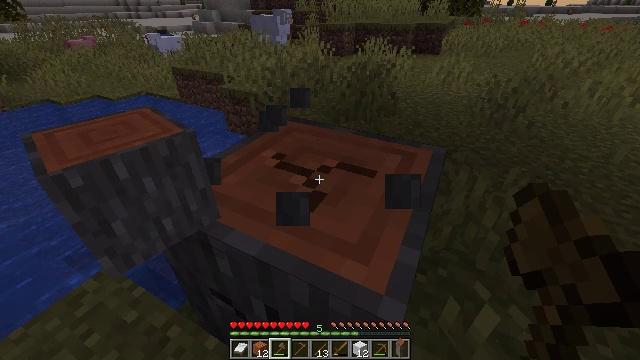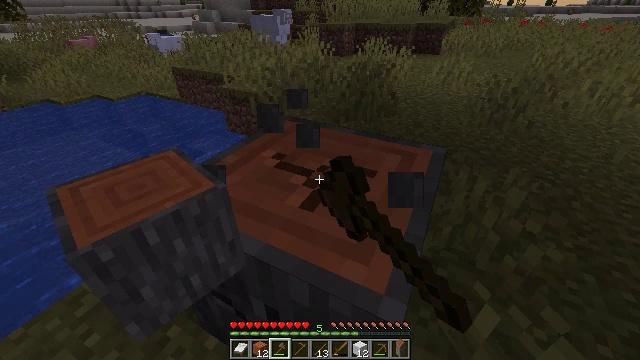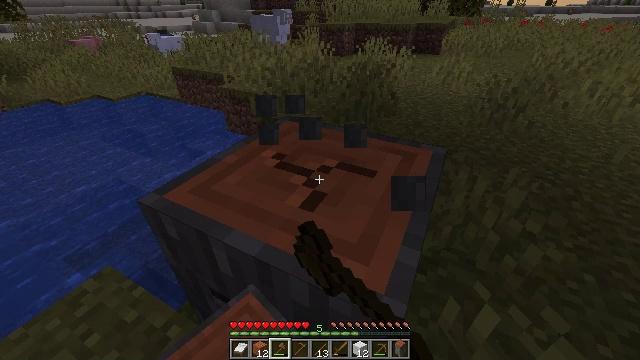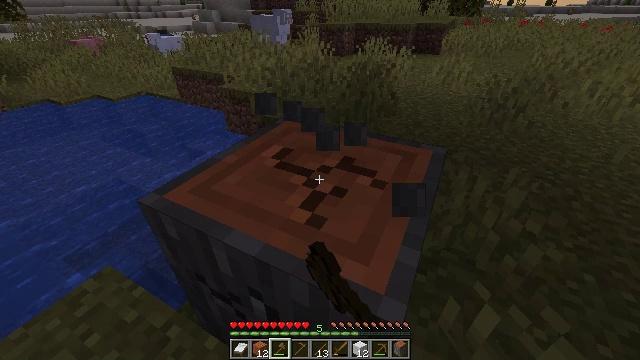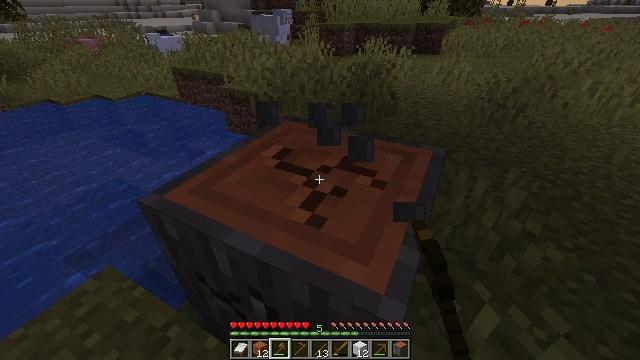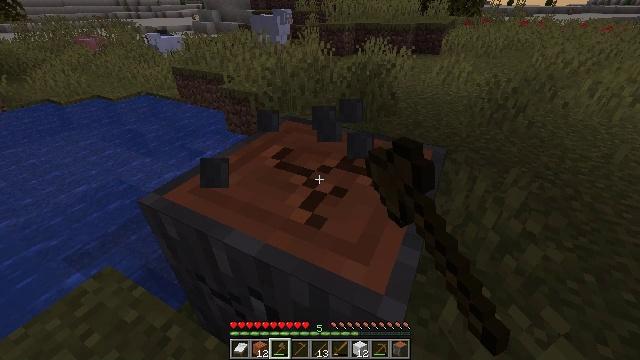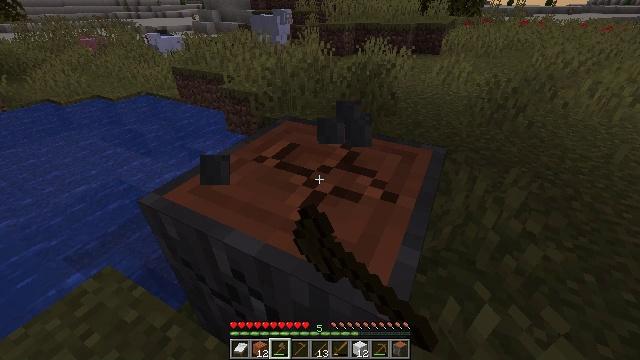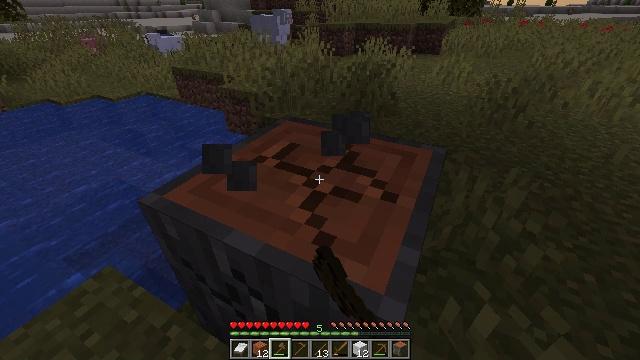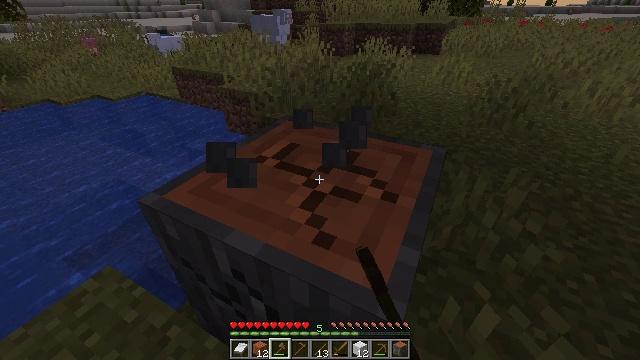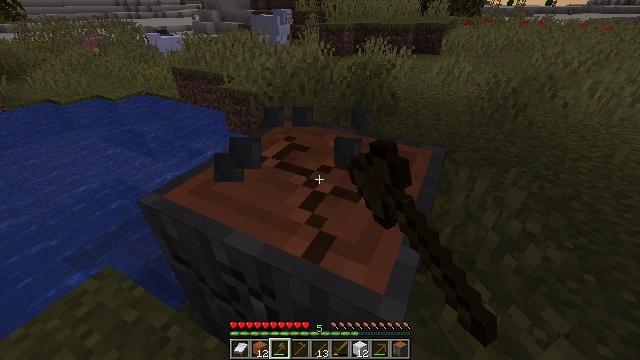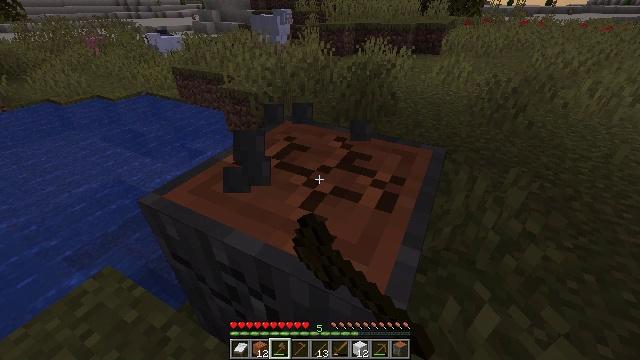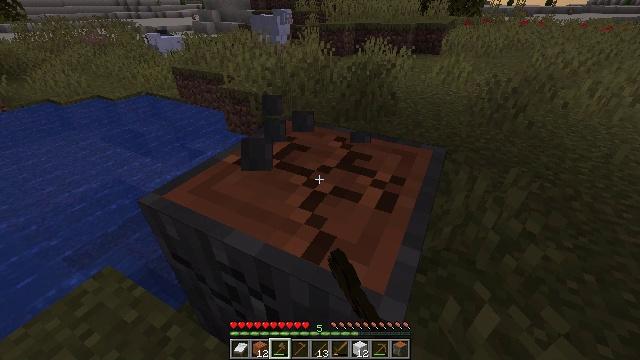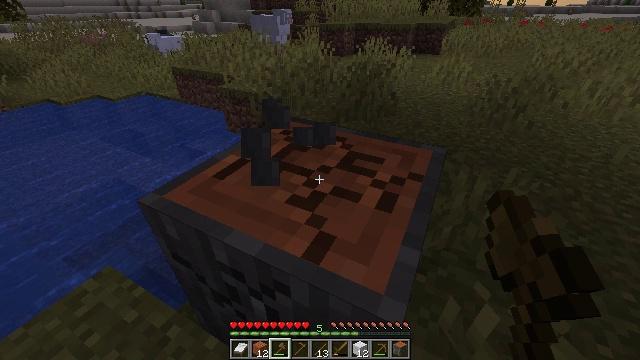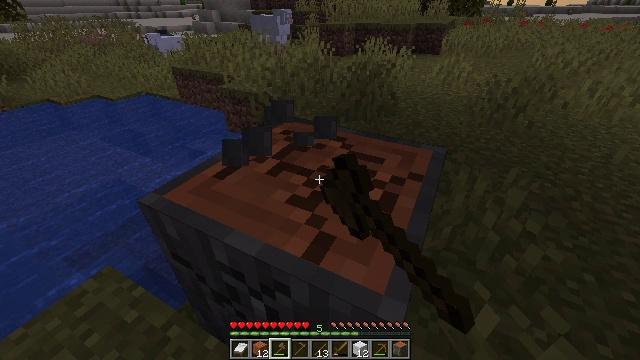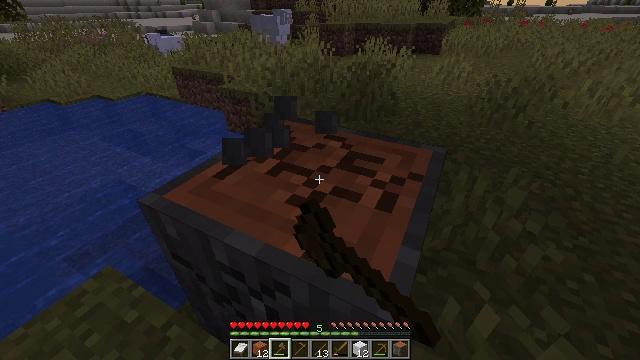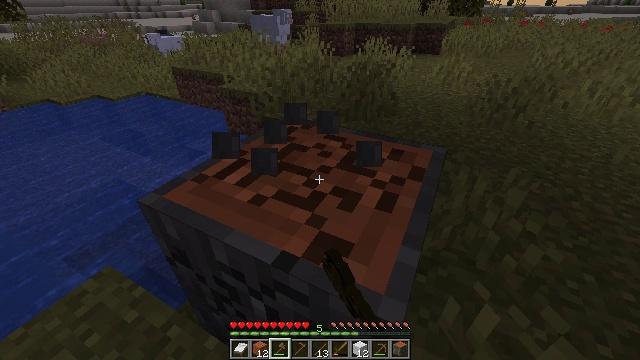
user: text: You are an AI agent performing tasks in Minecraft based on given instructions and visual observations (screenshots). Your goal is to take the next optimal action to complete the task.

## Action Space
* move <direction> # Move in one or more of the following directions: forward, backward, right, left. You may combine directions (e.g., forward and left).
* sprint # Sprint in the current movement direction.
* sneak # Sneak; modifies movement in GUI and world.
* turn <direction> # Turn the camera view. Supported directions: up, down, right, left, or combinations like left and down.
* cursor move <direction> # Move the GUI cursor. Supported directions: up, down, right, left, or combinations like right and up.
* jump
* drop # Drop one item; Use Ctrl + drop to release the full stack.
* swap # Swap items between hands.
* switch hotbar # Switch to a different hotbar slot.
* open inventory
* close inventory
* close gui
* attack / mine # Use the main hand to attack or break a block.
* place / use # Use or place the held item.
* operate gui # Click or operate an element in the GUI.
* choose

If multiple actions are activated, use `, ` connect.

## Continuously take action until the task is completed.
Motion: motion action
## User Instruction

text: Chop down the acacia log.
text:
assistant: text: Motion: attack / mine
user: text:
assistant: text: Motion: attack / mine
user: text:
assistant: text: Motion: attack / mine
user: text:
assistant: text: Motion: attack / mine
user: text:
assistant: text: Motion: attack / mine
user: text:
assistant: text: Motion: attack / mine
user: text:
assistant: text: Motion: attack / mine
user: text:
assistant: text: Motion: attack / mine
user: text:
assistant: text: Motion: attack / mine
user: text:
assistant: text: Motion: attack / mine
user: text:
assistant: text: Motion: attack / mine
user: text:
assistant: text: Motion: attack / mine
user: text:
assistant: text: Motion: attack / mine
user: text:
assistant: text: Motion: attack / mine
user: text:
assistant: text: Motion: attack / mine
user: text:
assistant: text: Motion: attack / mine
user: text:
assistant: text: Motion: attack / mine
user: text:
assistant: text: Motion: attack / mine
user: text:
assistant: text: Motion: attack / mine
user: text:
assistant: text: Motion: attack / mine
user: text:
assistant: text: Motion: attack / mine
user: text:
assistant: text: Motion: attack / mine
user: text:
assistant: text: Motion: attack / mine
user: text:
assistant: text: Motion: attack / mine
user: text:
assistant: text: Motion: attack / mine
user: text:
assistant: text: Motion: attack / mine